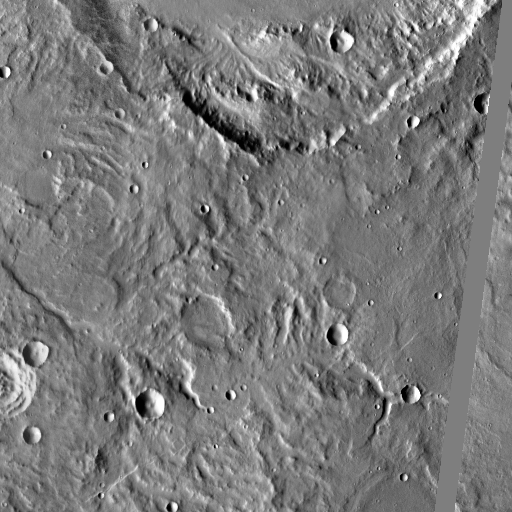
Crater classes present: Background, Other, Buried